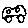
Label: car